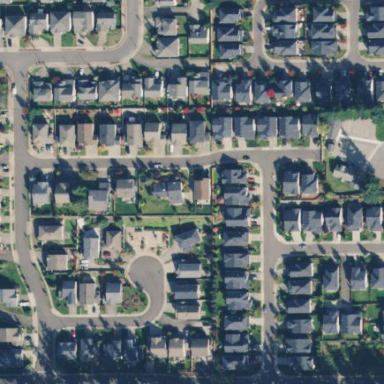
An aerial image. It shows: Residential area within neighborhood.